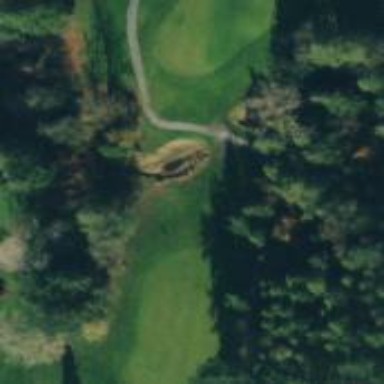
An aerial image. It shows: Path used for both walking and golf.